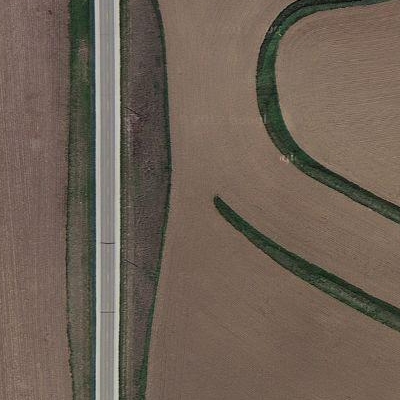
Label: Field